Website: lowes
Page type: review-order
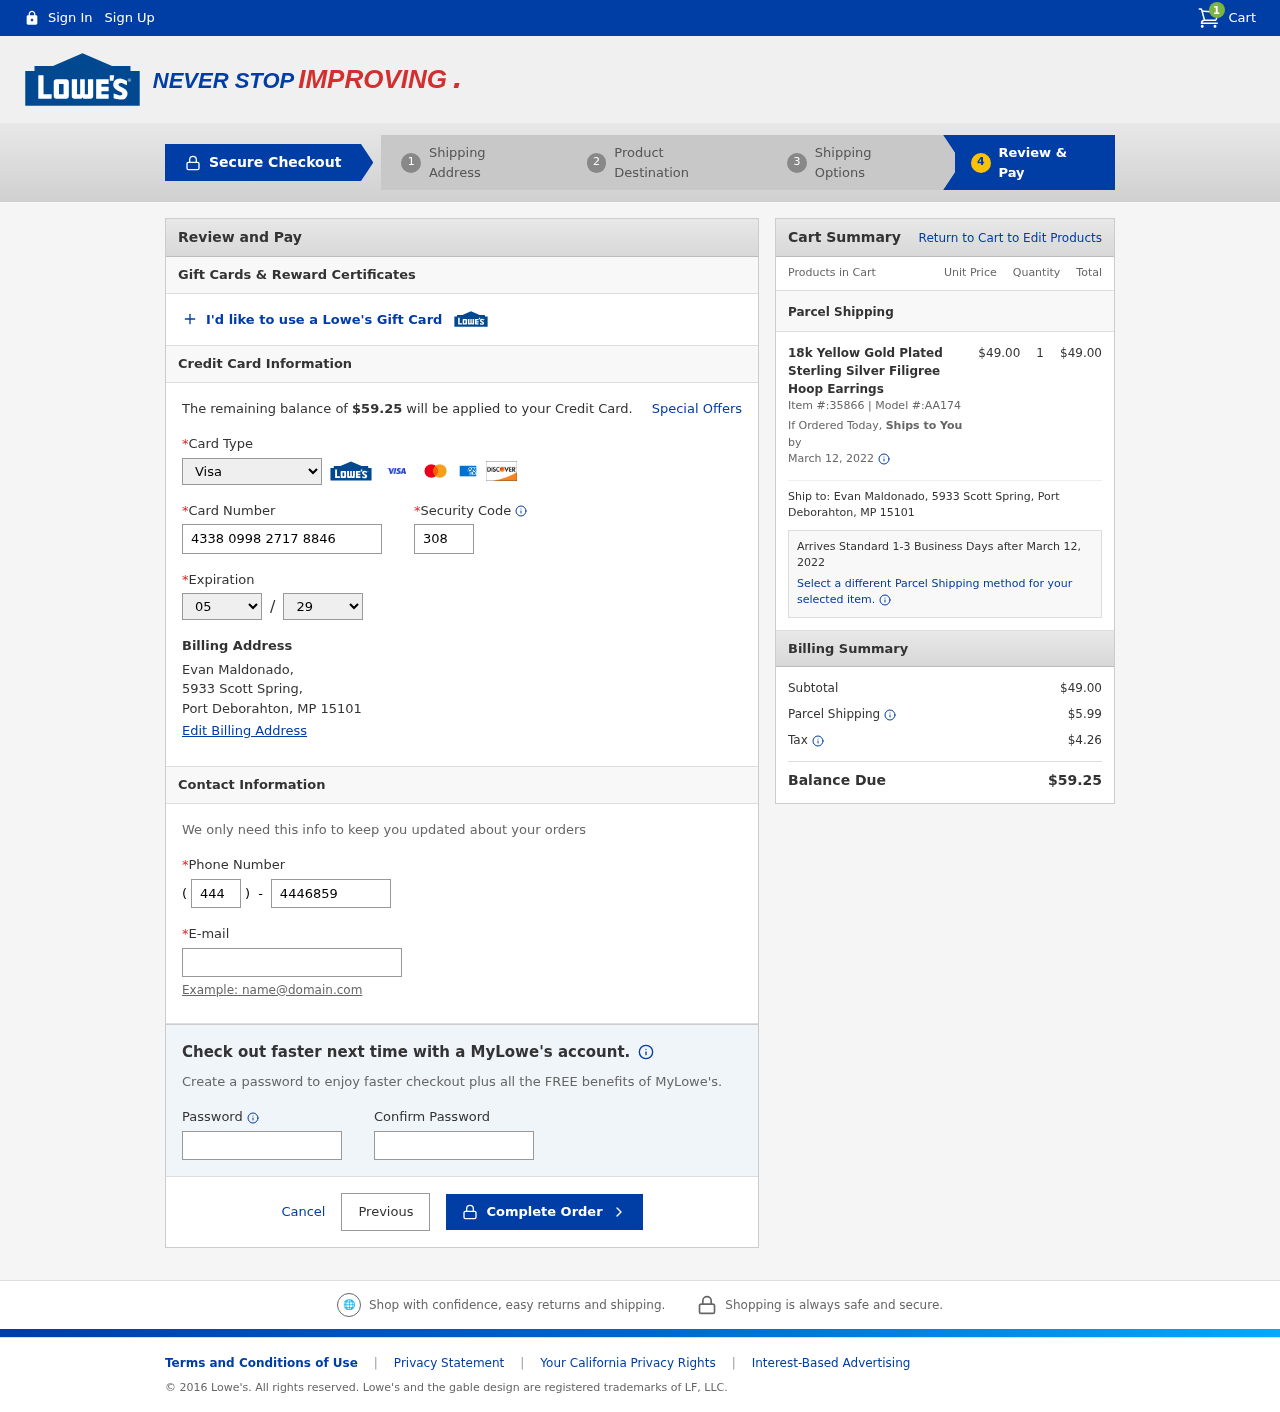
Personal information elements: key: PII_CARD_CVV
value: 308
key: PII_CARD_EXPIRY_MONTH
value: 05
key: PII_CARD_EXPIRY_YEAR
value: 29
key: PII_CARD_NUMBER
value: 4338 0998 2717 8846
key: PII_CARD_TYPE
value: Visa
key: PII_CITY
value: Port Deborahton
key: PII_EMAIL
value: emaldonado@yahoo.com
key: PII_FULLNAME
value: Evan Maldonado,
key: PII_PHONE
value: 4446859112
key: PII_PHONE_AREA
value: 444
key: PII_POSTCODE
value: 15101
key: PII_STATE_ABBR
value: MP
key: PII_STREET
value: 5933 Scott Spring
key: PII_STREET
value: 5933 Scott Spring,
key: PII_FULLNAME2
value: Evan Maldonado
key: PII_STATE
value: MP
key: PII_POSTCODE_FULL
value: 15101
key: PII_CITY_STATE
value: Port Deborahton, MP
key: PII_CITY_STATE_ZIP
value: Port Deborahton, MP 15101
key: PII_POSTCODE_NUMERIC
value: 15101
Product elements: key: PRODUCT1_NAME
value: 18k Yellow Gold Plated Sterling Silver Filigree Hoop Earrings
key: PRODUCT1_PRICE
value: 49
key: PRODUCT1_QUANTITY
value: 1
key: PRODUCT1_ITEM_NUMBER
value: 35866
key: PRODUCT1_MODEL_NUMBER
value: AA174
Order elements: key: ORDER_NUM_ITEMS
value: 1
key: ORDER_TOTAL
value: $59.25
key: ORDER_SHIPPING_DATE
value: March 12, 2022
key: ORDER_SUBTOTAL
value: $49.00
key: ORDER_SHIPPING_DATE2
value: March 12, 2022
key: ORDER_SUBTOTAL2
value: $49.00
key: ORDER_SHIPPING_COST
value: $5.99
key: ORDER_TAX
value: $4.26